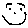
Label: smiley face